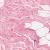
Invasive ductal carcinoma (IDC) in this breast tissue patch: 0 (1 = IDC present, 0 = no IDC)